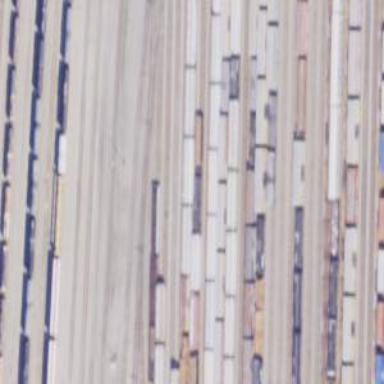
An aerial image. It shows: Railway yard used for servicing trains.